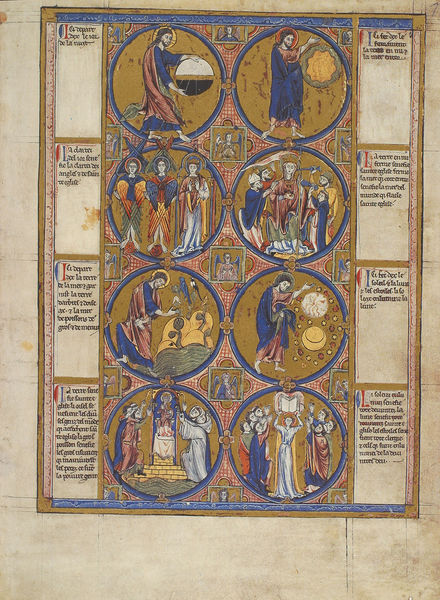
Titel: Wiener Bible Moralisée
Institution: Wien, Österreichische Nationalbibliothek
Schlagwörter: blau, männer, muster, bibel, geschichte, bild, kirche, sonne, figur, gold, kreis, schrift, papier, tag, blue, church, crown, king, men, people, red, religious, throne, white, women, black, france, gilded, green, group, painting, robe, woman, symmetrie, pictures, mond, buch, druck, stich, seite, text, kreise, bildnisse, altar, pergament, heiligenschein, christus, jesus, antik, angel, angels, life, man, mittelalter, orange, sun, kanon, night, drawing, paper, jünger, skizzen, color, illustration, beard, birds, saint, story, szenen, writing, wings, christi, ancient, cape, history, ink, rectangle, moon, medieval, squares, circle, circles, erzählung, god, book, christ, buchmalerei, situationen, baby, schöpfung, sünden, grafiken, christian, saints, bible, page, comic, scenes, description, latin, words, manuscript, halo, kneel, jesus christ, birth, halos, gilding, apostles, miracle, creation, panels, disciples, illustrations, gold leaf, papyrus, religon, illuminated, serve, illustrated, planet, process, genesis, schriftenrolle, eight, roundel, miracles, papirus, religius, sequences